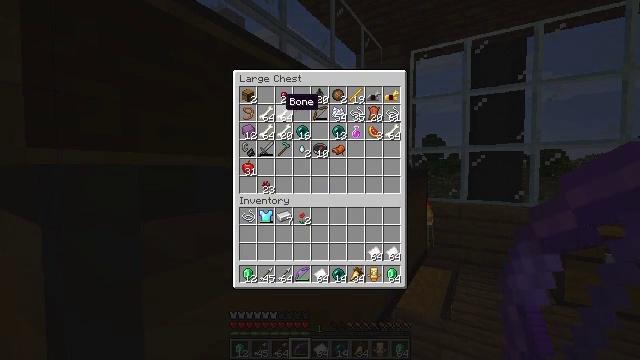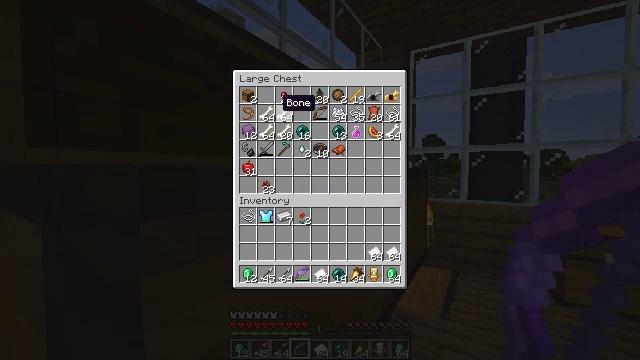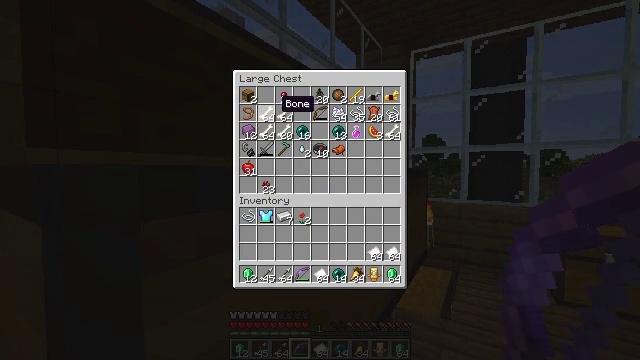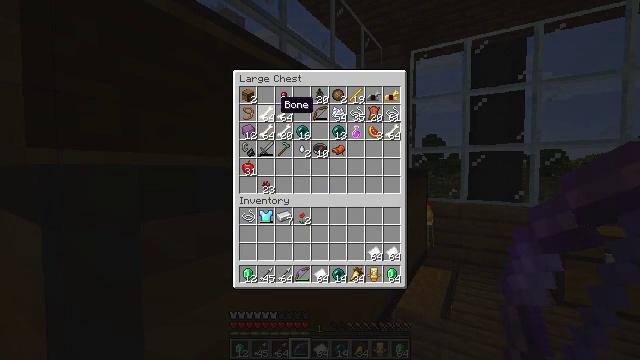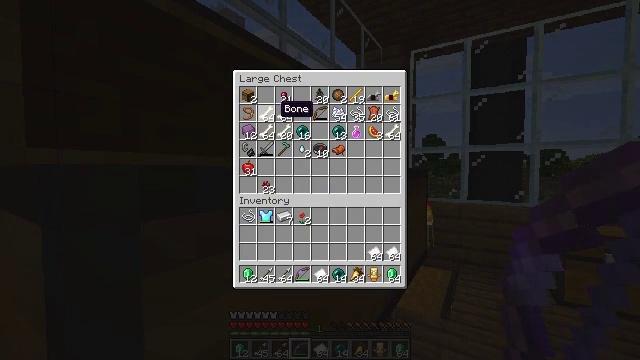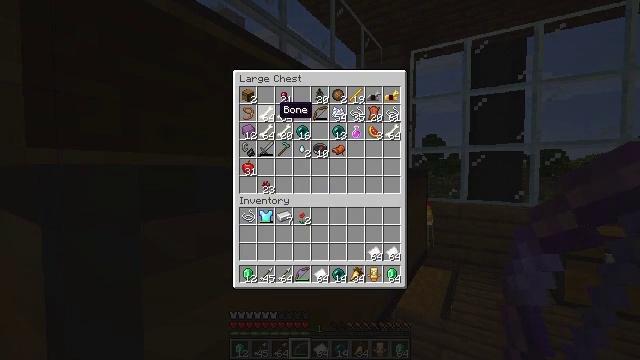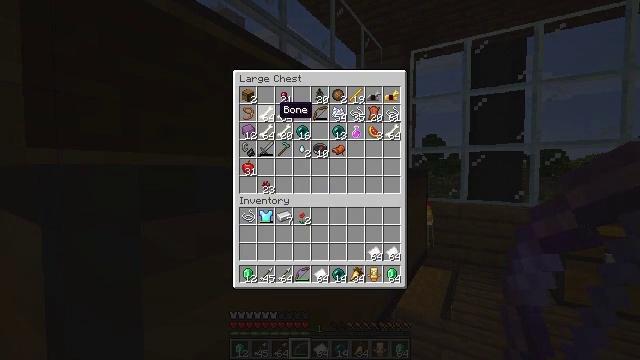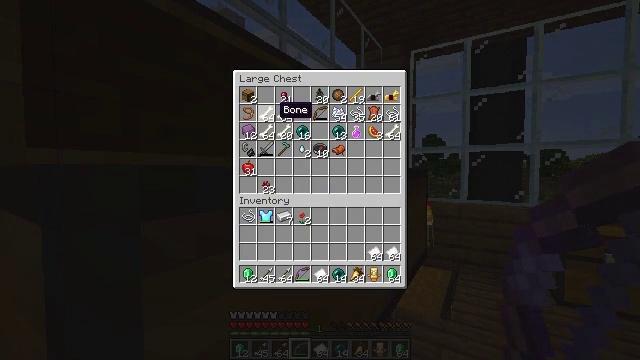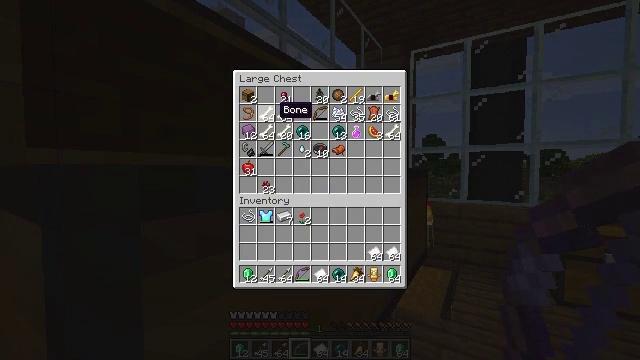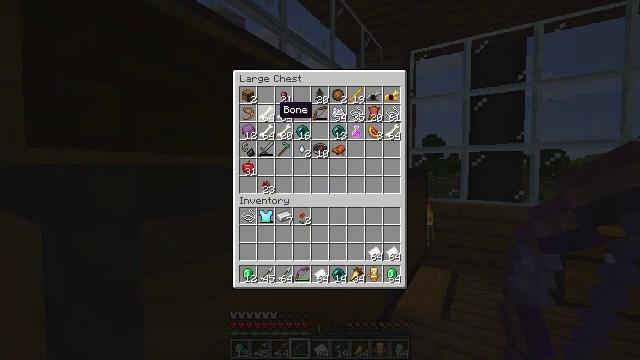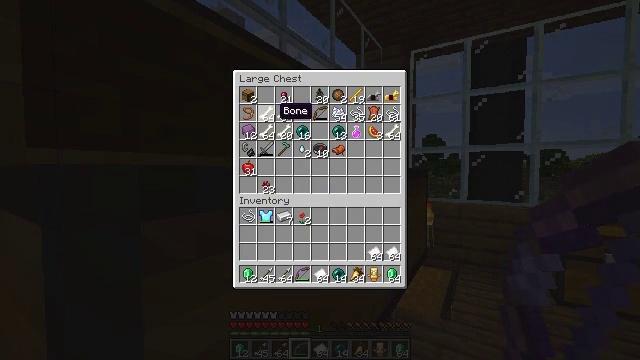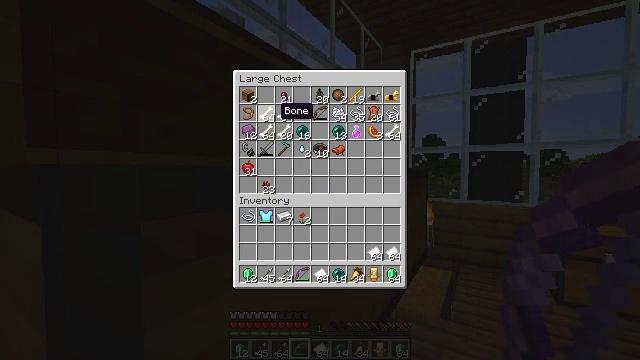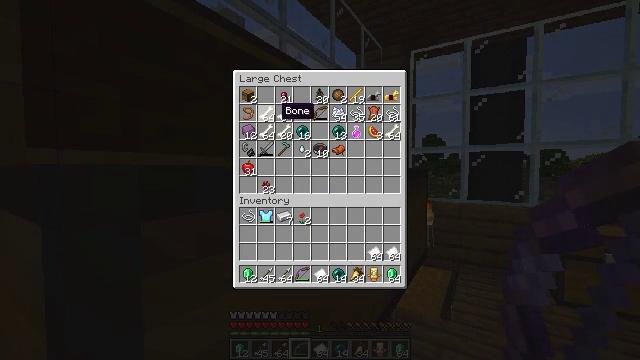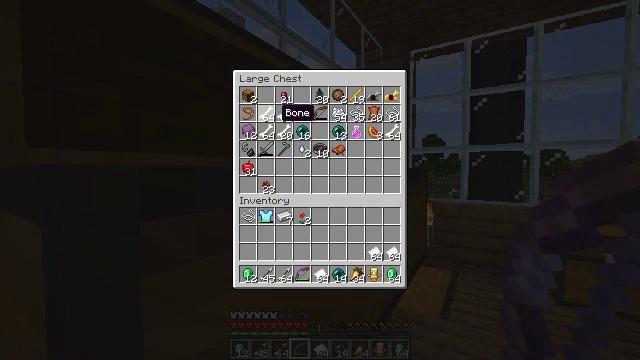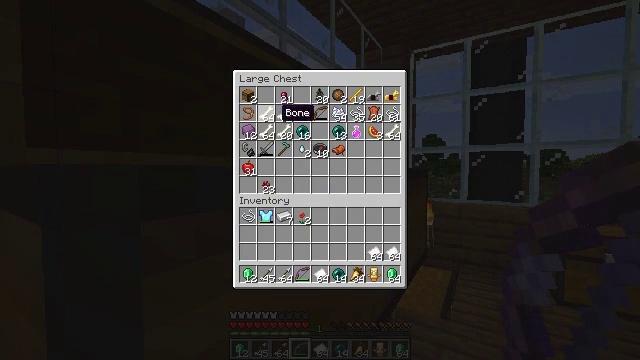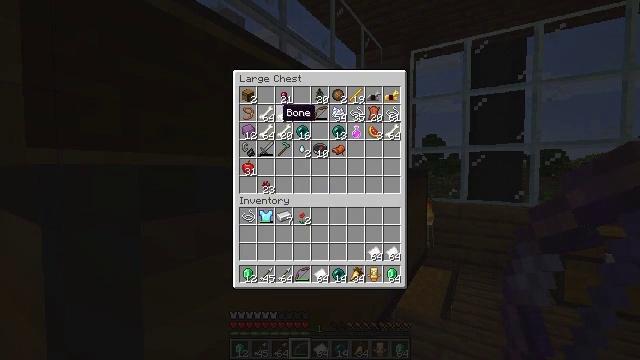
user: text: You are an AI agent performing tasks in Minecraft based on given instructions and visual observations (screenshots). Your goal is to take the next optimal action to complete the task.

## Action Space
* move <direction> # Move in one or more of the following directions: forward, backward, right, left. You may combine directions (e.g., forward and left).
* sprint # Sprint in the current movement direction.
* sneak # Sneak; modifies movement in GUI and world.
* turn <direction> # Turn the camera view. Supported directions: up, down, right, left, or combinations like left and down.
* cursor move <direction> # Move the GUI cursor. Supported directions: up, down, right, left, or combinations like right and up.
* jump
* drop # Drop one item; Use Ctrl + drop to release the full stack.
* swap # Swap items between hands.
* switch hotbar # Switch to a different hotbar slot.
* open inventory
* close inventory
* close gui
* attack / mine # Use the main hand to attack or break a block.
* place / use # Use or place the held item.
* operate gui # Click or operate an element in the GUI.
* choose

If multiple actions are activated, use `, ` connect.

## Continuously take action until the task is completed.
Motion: motion action
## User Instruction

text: Crafting a shulker box will help with your storage needs.
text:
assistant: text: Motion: sneak
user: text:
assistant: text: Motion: sneak
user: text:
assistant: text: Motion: sneak
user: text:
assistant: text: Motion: sneak
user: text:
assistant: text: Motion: sneak
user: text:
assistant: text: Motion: sneak
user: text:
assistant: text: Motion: sneak
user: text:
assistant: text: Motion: sneak
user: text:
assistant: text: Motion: sneak
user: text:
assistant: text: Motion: sneak
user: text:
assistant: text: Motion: sneak
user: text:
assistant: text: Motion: sneak
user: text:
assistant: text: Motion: sneak
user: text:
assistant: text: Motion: sneak
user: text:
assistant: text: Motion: sneak
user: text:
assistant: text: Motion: sneak, cursor move left and down
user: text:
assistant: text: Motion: sneak, cursor move left
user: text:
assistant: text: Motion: sneak
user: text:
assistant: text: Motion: sneak
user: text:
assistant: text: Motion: sneak
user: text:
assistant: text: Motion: sneak
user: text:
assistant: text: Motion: sneak
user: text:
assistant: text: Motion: sneak
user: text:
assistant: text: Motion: sneak
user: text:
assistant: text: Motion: sneak
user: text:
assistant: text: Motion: sneak
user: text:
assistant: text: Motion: sneak
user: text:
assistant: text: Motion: sneak
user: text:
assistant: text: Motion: no_op
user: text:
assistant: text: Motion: no_op